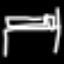
Label: bed